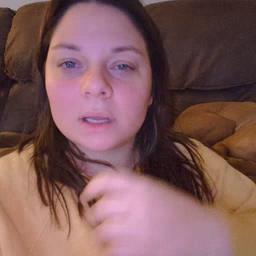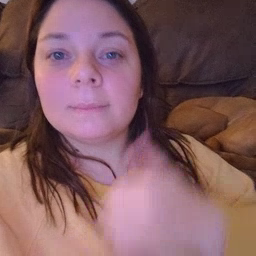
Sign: bath